Interaction volume radius: 10 \u00c5
Interaction volume height: 50 \u00c5
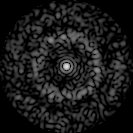
Disorder parameter: 0.8361